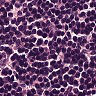
Metastatic tissue present: no